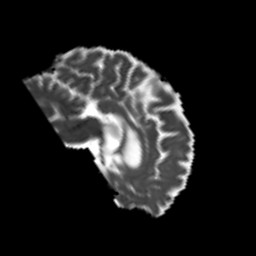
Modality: MD
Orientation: sagittal
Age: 60
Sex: male
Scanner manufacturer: siemens
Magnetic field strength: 3 T
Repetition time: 4.999 s
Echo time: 0.07946 s